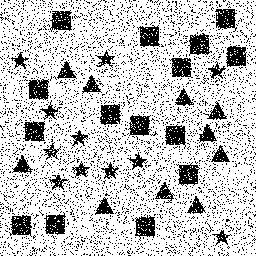
Squares: 15
Triangles: 10
Stars: 11
Total shapes: 36